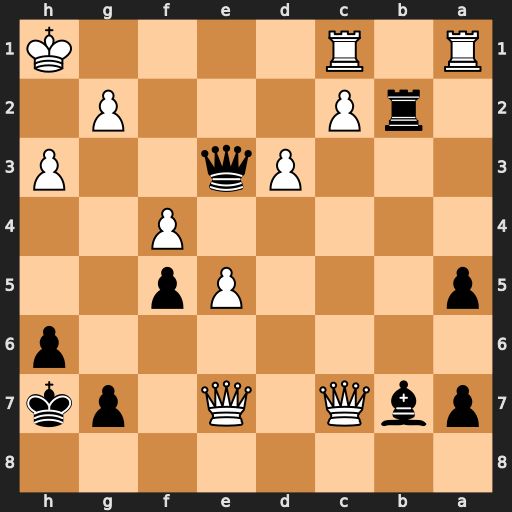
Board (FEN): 8/pbQ1Q1pk/7p/p3Pp2/5P2/3Pq2P/1rP3P1/R1R4K
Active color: b
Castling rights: -
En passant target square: -
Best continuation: Qxh3+ Kg1 Qxg2#